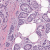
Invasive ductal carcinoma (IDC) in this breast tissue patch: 1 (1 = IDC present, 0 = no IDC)